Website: walmart
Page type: address-validator
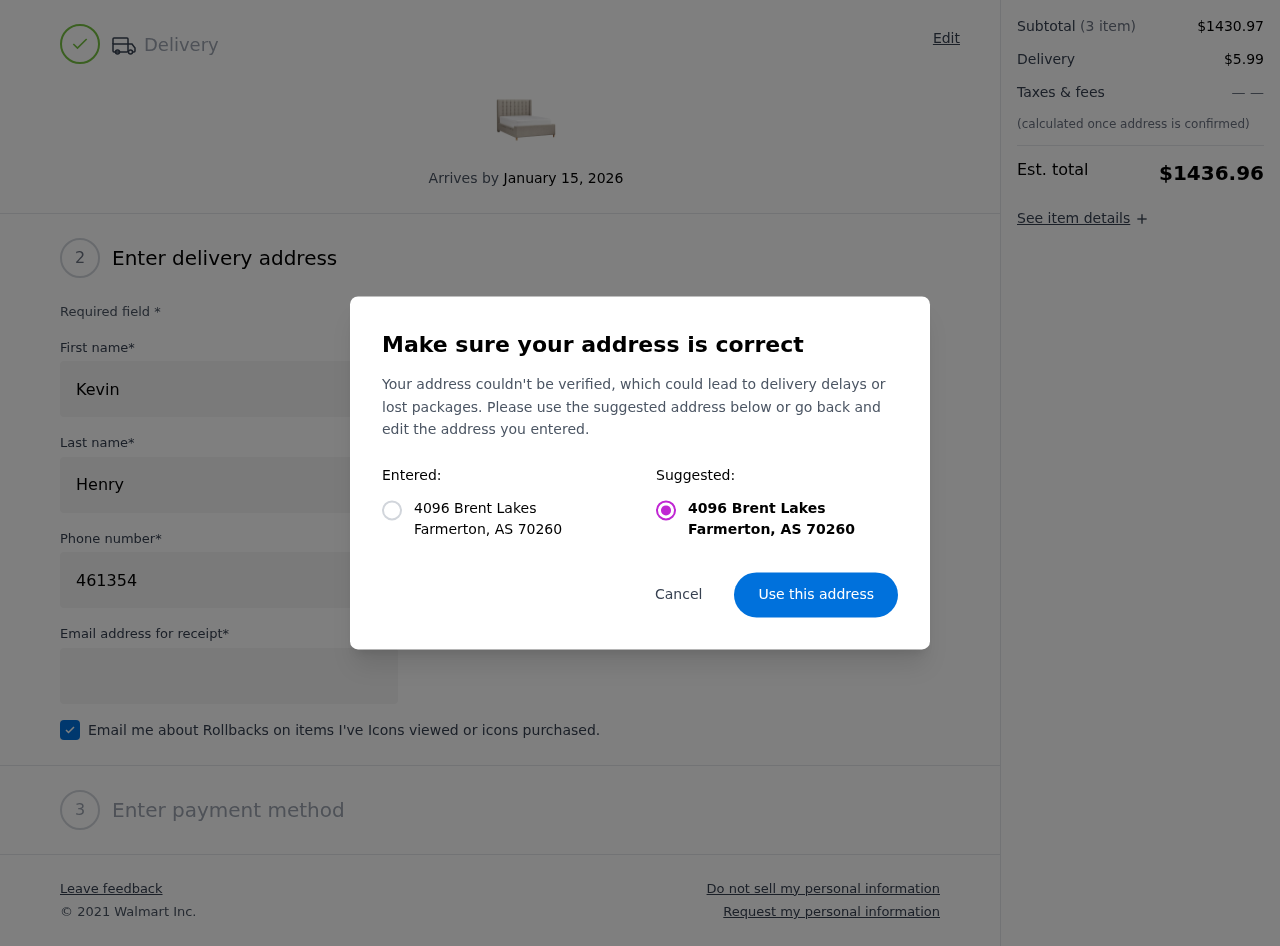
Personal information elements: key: PII_CITY
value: Farmerton
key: PII_POSTCODE
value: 70260
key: PII_STATE_ABBR
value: AS
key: PII_STREET
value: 4096 Brent Lakes
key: PII_FIRSTNAME
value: Kevin
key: PII_LASTNAME
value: Henry
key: PII_PHONE
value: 4613548018
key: PII_EMAIL
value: kevin_henry@gmail.com
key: PII_STATE
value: AS
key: PII_POSTCODE_FULL
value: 70260
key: PII_POSTCODE_NUMERIC
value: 70260
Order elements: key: ORDER_DELIVERY_DATE
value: January 15, 2026
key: ORDER_SUBTOTAL
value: $1430.97
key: ORDER_SHIPPING_COST
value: $5.99
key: ORDER_TOTAL
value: $1436.96